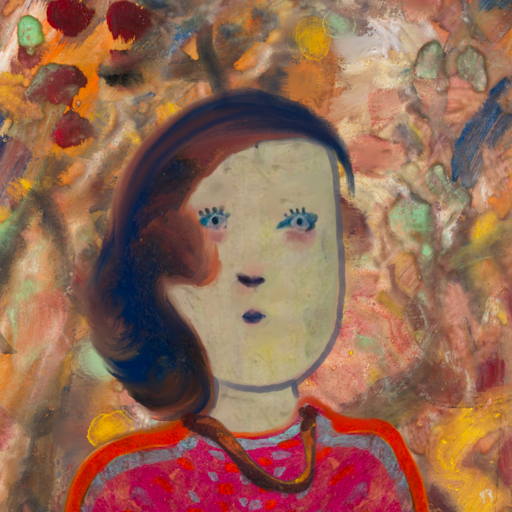
Background: Mother_And_Son_Mother, Head And Neck Front: Hill_Girl, Face Front: Hill_Girl, Bust: Sisters, Hair Front: Mother_And_Son_Son, Head Accessory: Blank, Second Necklace: Comrade, Necklace: Blank, Baby: Blank